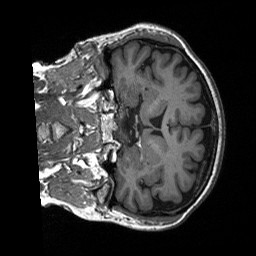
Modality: T1w
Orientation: coronal
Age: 71
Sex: female
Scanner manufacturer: siemens
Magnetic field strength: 3 T
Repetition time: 2.4 s
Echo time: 0.00226 s